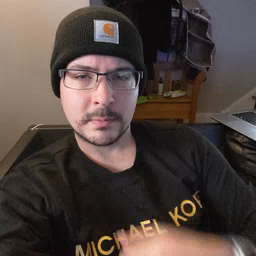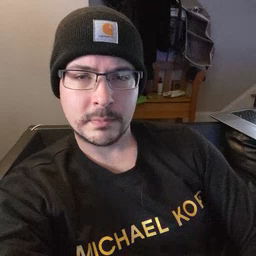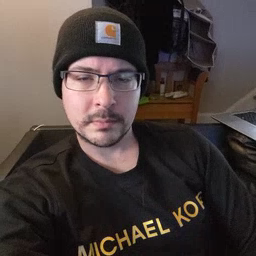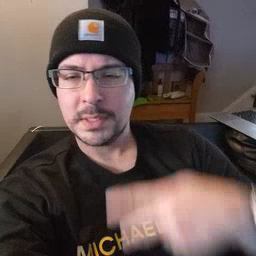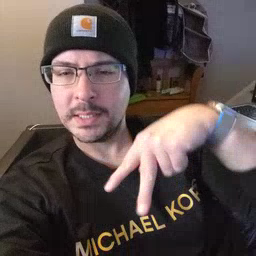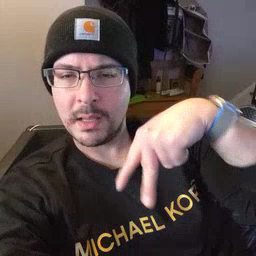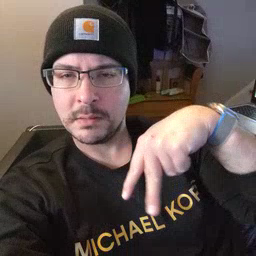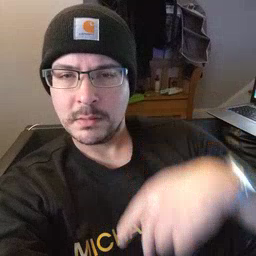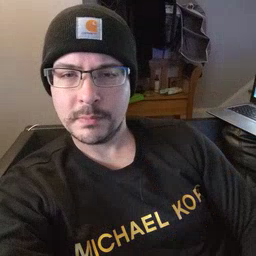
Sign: dance